Question: Is there anyway we can attach a event handler to 'copy' event in iPad/iPhone?

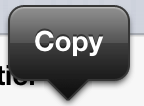
Answer: I tried 'oncopy' event which works in almost all the standard browser. Luckily it works on iPad too.
'''
//Since there is no "copy" method exposed by jQuery I am using "on" method
$(document).on('copy', function(){
//Copy event triggered
});
'''
Similarly 'cut' and 'paste' events also work.
Note: Instead of 'document' if you want to handle event only one a specific container even that works too.
'''
$('containerSelector').on('copy', function(){
});
'''